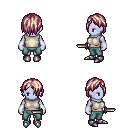
a pixel art fantasy rpg character, female body template, dark elf, purple skin, white sleeveless shirt, teal pants, white blonde bangs hairstyle, white cloth bracers, metal boots, dagger, four views (front, back, left, right), 2x2 character sprite sheet, small pixel art, hard edges, no anti-aliasing